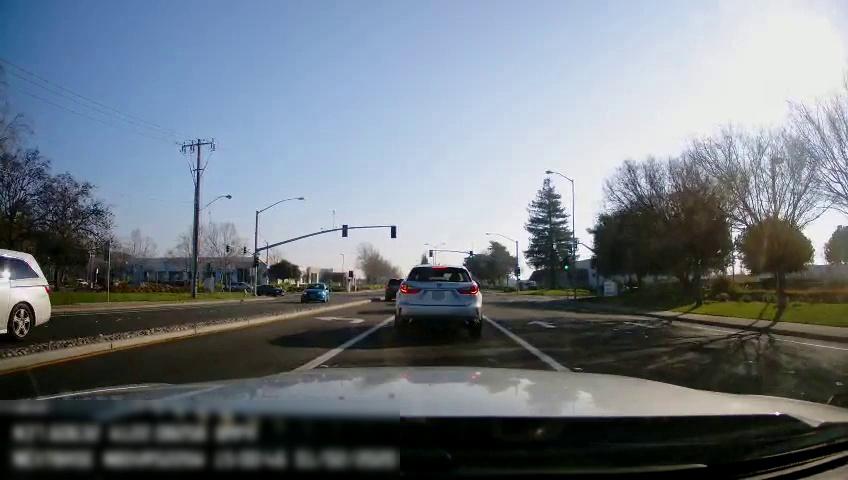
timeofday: Day
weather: Sunny
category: Drivable Space
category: Drivable Space
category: Vehicles | SUV
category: Vehicles | SUV
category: Vehicles | Car
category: Vehicles | Car
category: Vehicles | Car
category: Lanes | Current Lane
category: Lanes | Alternate Lane
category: Lanes | Current Lane
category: Lanes | Alternate Lane